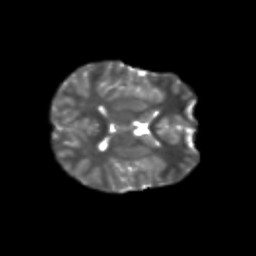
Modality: T2w
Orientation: axial
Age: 11
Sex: male
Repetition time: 9.4 s
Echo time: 0.089 s